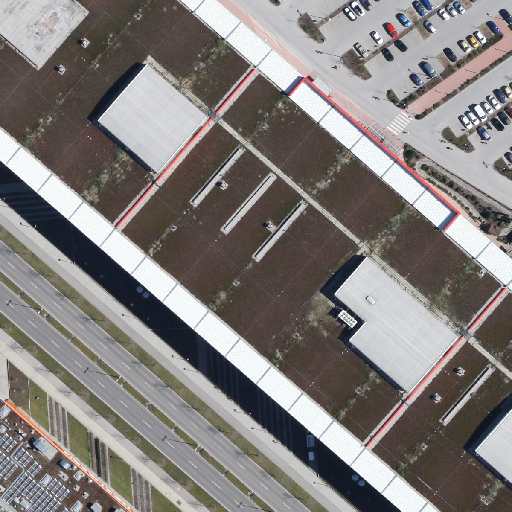
Referring expression: light-duty vehicle